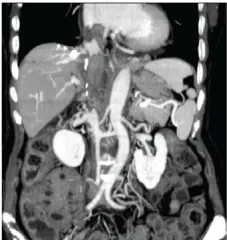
Sizes of RA and IVC tumor thrombi before and after 3-month treatment. Three months after treatment. IVC, inferior vena cava; RA, right atrium.
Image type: radiology (ct)